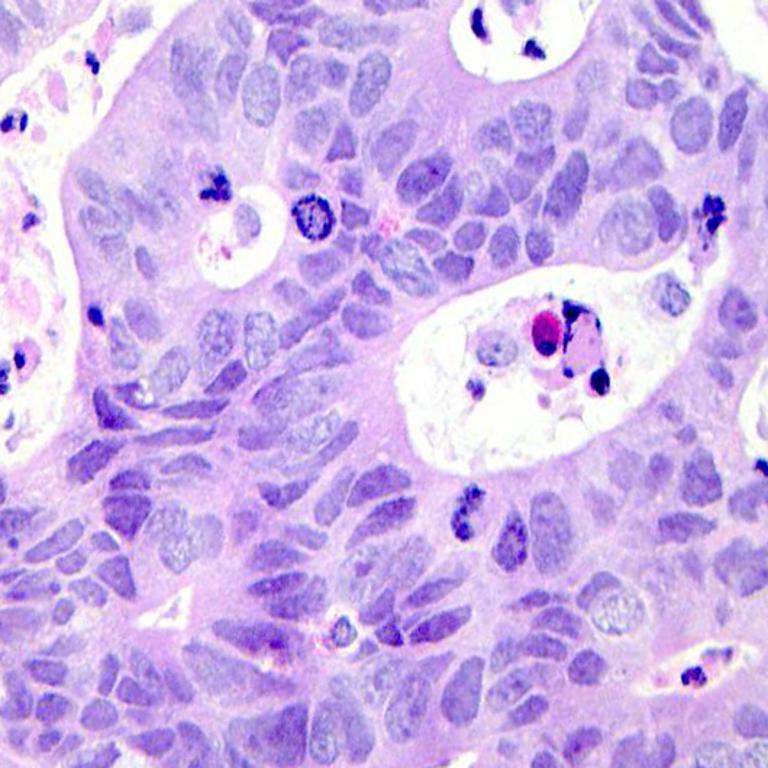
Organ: colon
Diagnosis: adenocarcinomas